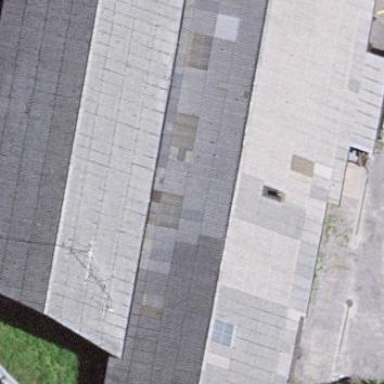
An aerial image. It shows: Industrial building.